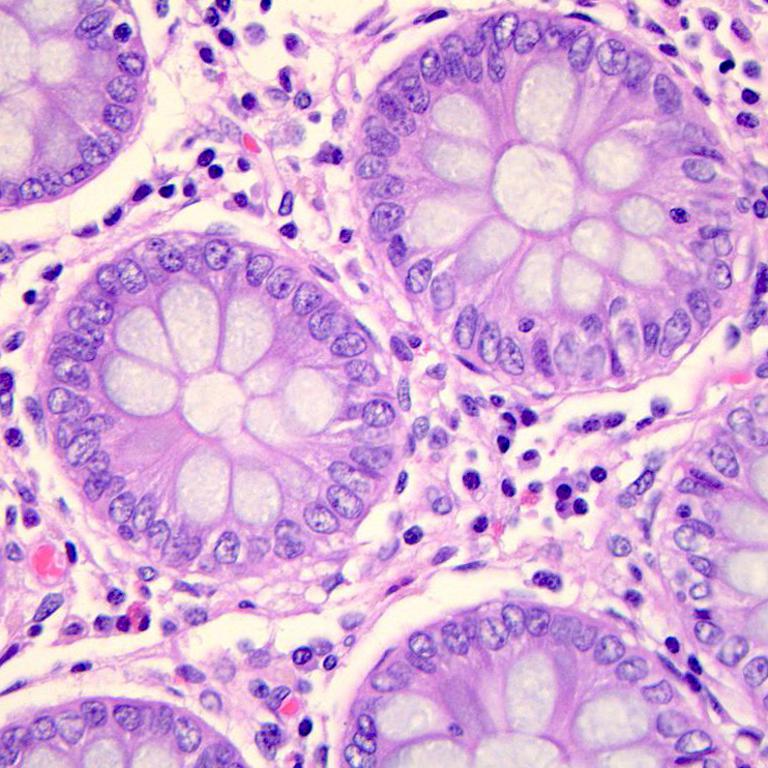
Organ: colon
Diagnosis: benign